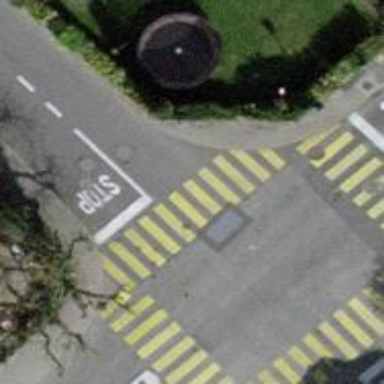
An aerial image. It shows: Uncontrolled zebra crossing with notable zebra markings.